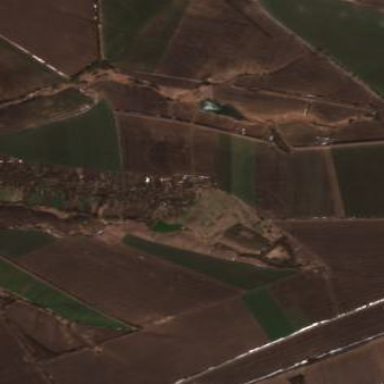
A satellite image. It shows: Picturesque farmland scene.